Field crop: maize
Growth stage: 2
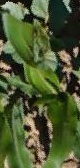
Species: maize